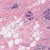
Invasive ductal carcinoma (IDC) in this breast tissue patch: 1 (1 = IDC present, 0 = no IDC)